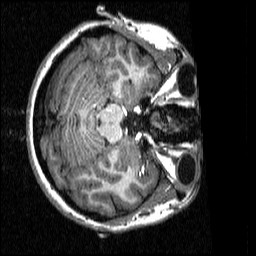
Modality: T1w
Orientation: axial